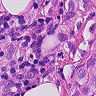
Metastatic tissue present: yes